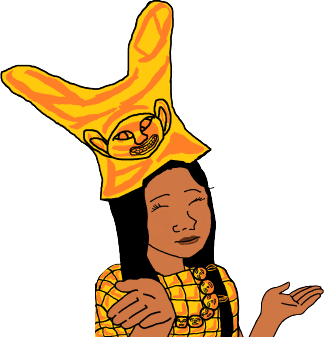
Label: 5_Trad_Wife